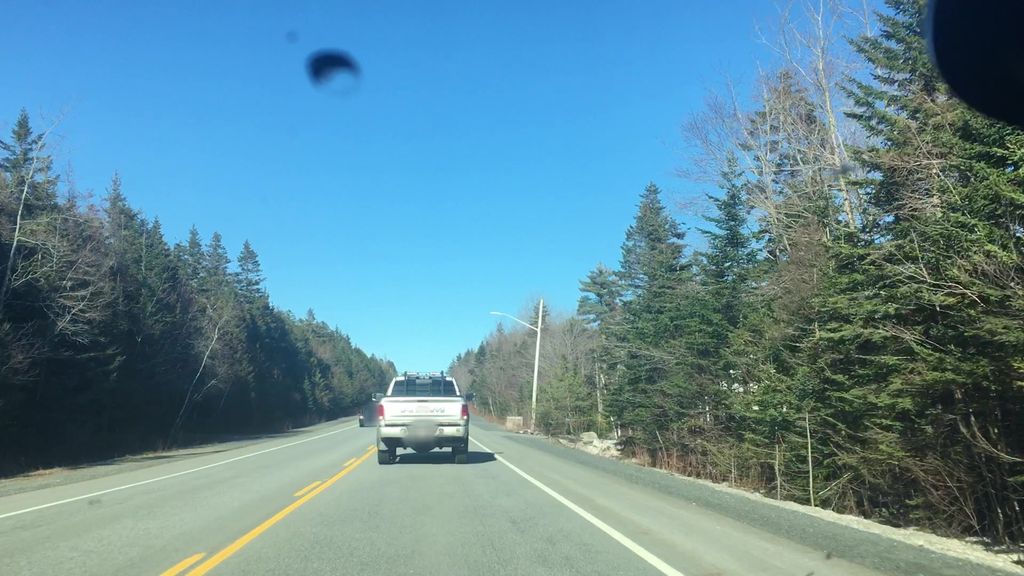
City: halifax